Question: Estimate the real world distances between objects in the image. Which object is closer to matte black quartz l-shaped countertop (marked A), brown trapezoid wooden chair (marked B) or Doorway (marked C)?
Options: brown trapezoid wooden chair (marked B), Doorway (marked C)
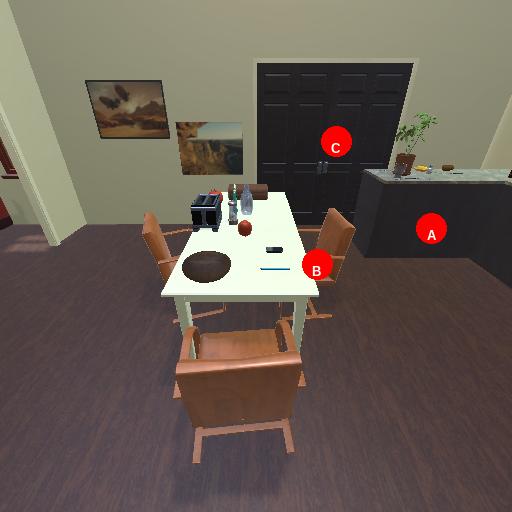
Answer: brown trapezoid wooden chair (marked B)